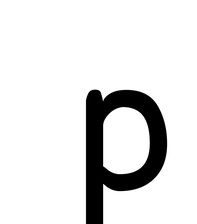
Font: PatrickHand-Regular